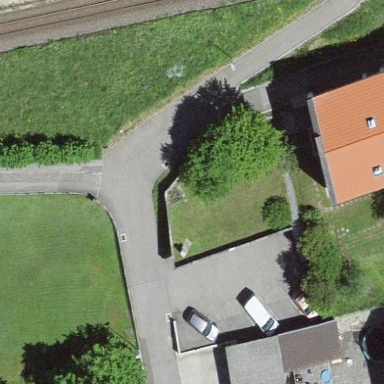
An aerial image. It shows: Garage building.